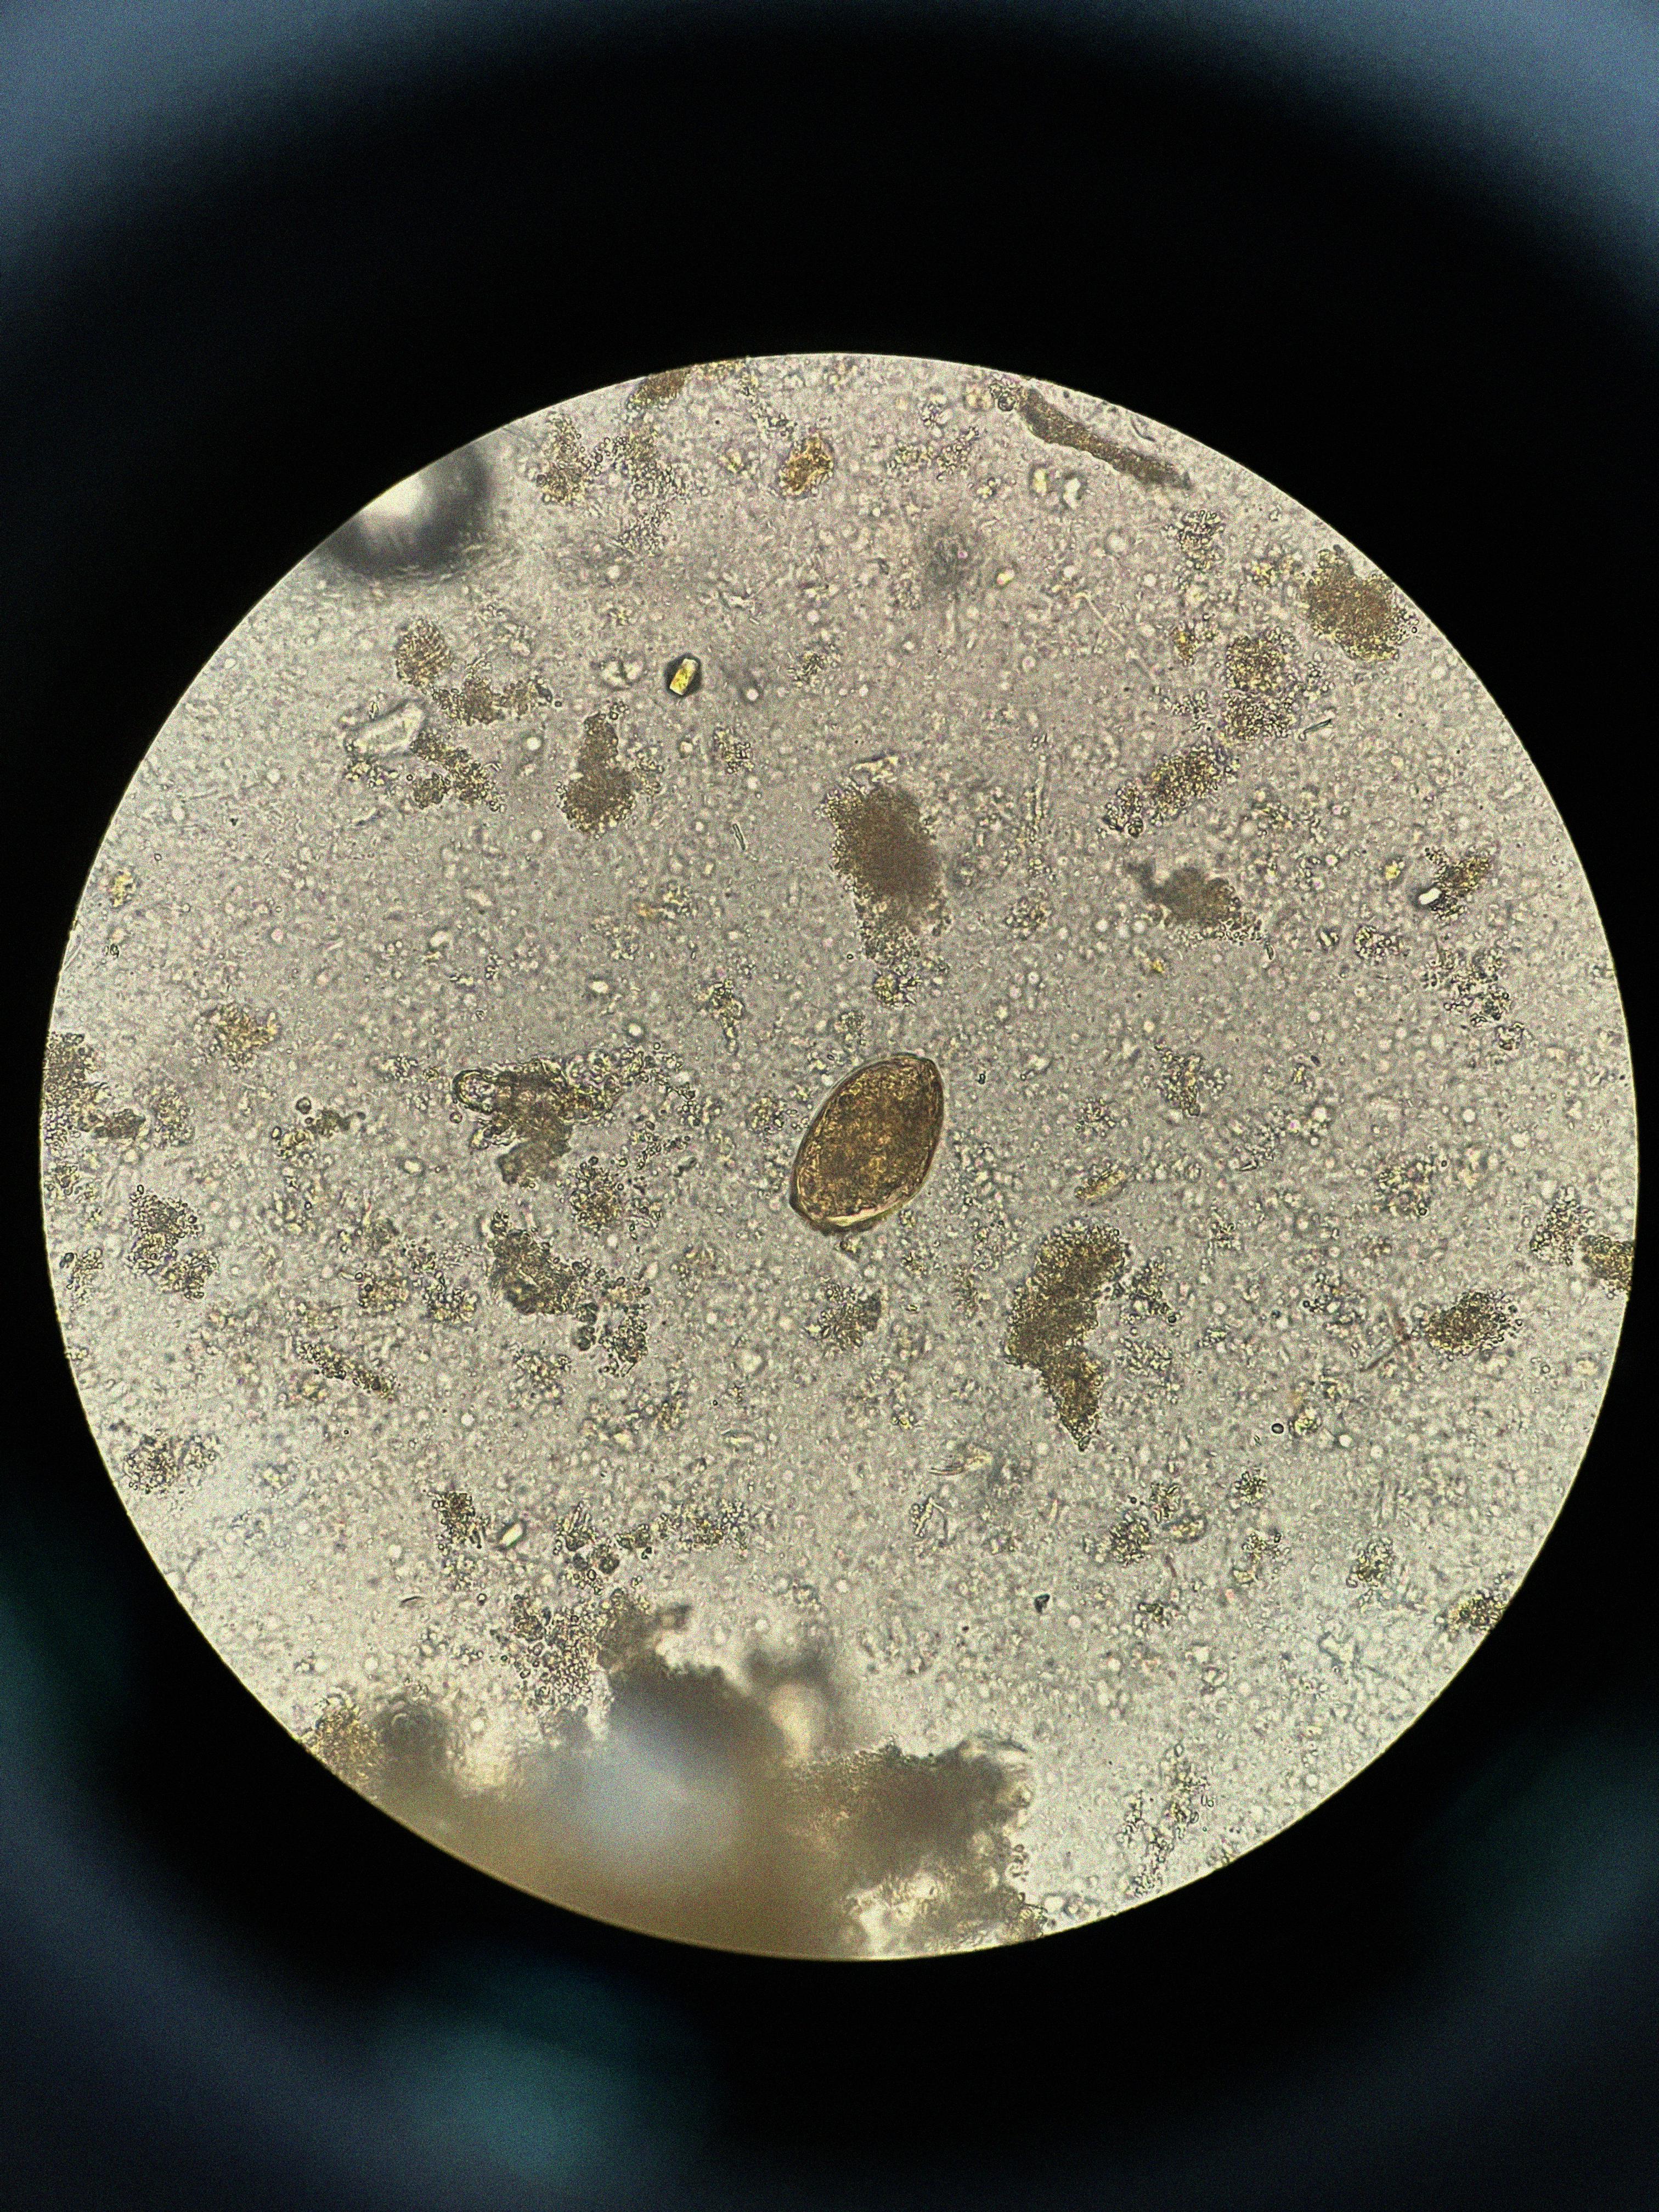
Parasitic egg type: Paragonimus spp